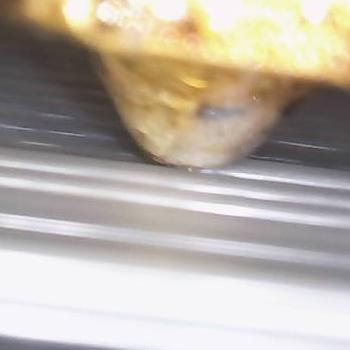
Flow rate: 100%